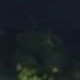
Vehicle type: Taxi